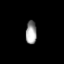
Tissue: lung
Cell type: Endothelial cells
Senescence score: 0.5588
Nuclear area (px): 248
Mean DAPI intensity: 156.133